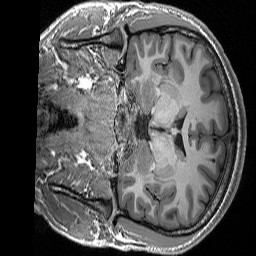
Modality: T1w
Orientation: coronal
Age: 20
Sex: male
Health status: healthy
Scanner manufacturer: siemens
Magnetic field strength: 3 T
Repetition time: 2.3 s
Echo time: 0.00298 s